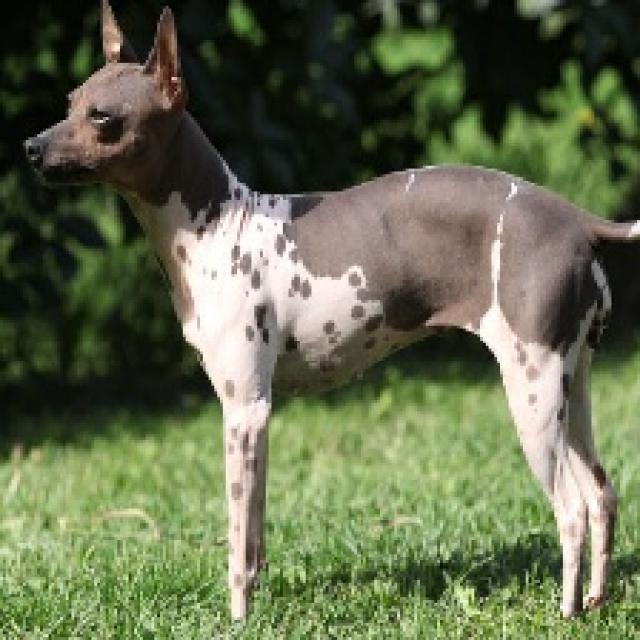
Healthy canine skin — no visible lesions, inflammation, or abnormalities. The skin and coat appear normal.